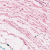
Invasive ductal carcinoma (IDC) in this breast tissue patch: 0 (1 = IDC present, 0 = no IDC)